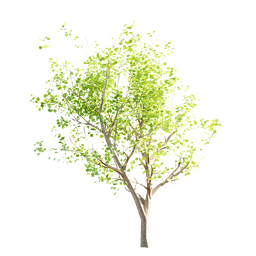
Label: nature